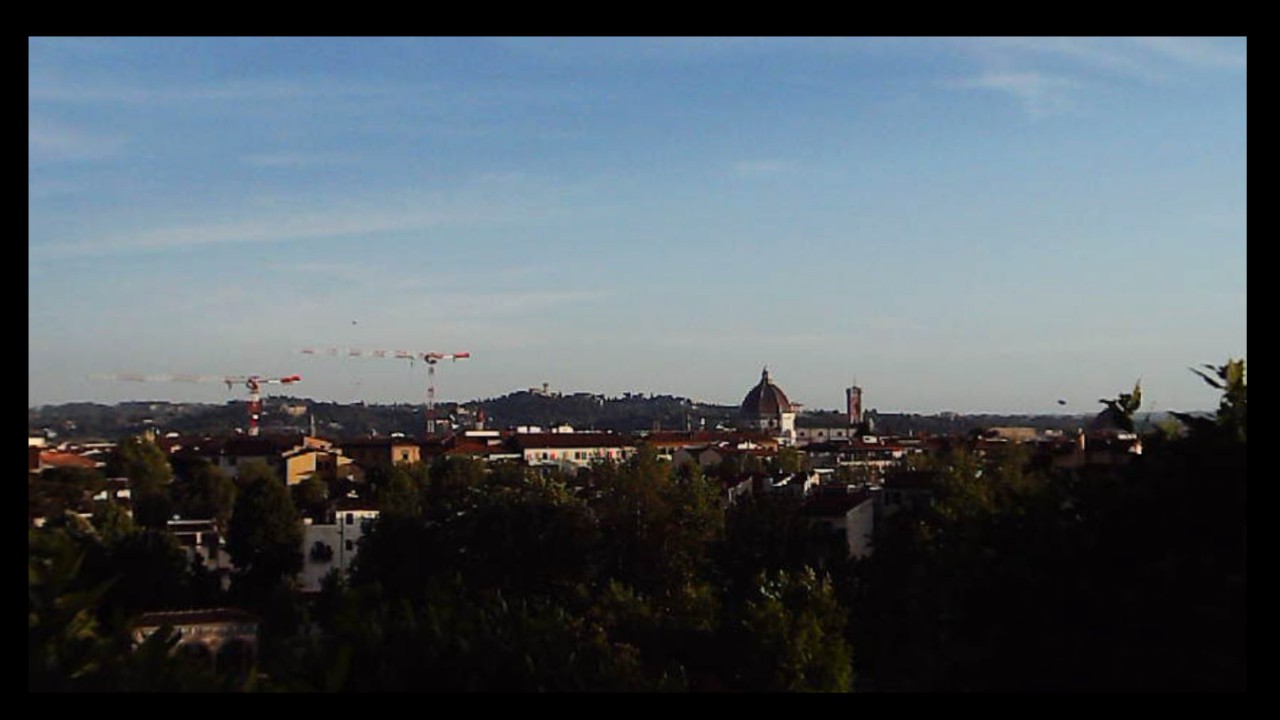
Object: DarwinFPV cineape20